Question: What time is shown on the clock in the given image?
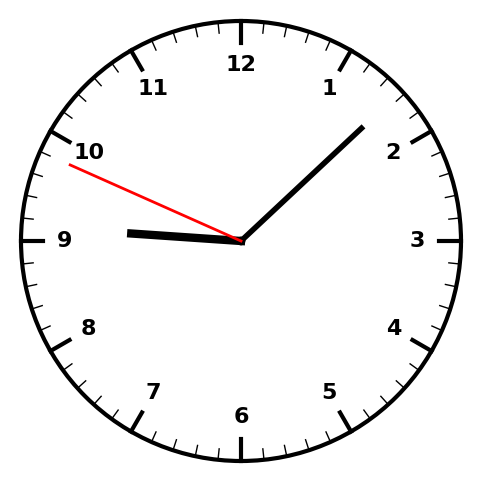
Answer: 09:07:49